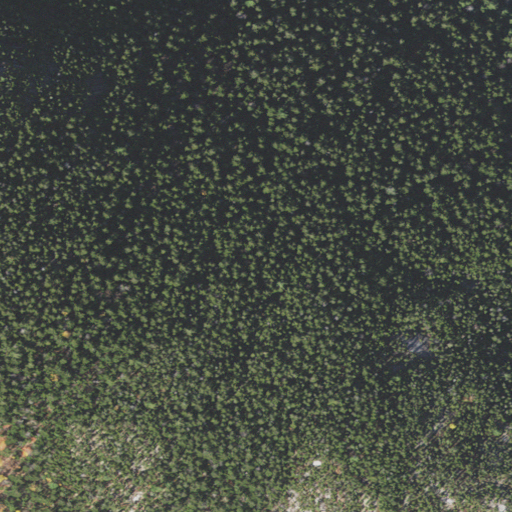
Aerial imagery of bench in New Hampshire named Carter Ledge containing evergreen forest and mixed forest